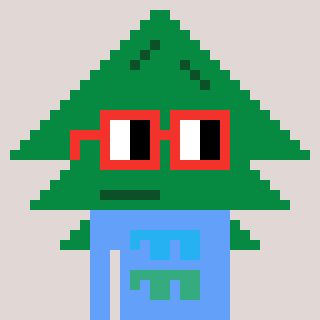
a pixel art character with square red glasses, a fir-shaped head and a blue-colored body on a warm background